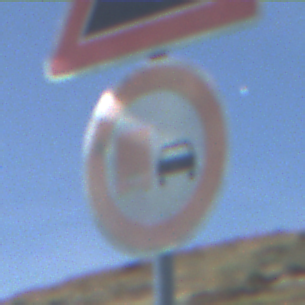
Verkehrszeichen: UeberholverbotKraftfahrzeuge
Zusatzzeichen oben: Gefaelle10
Umgebung: Outdoor, Nature
Tageszeit: Night
Wetter: PartlyCloudy
Licht: Natural
Jahreszeit: NotSpecified
Kontrast: HighContrast